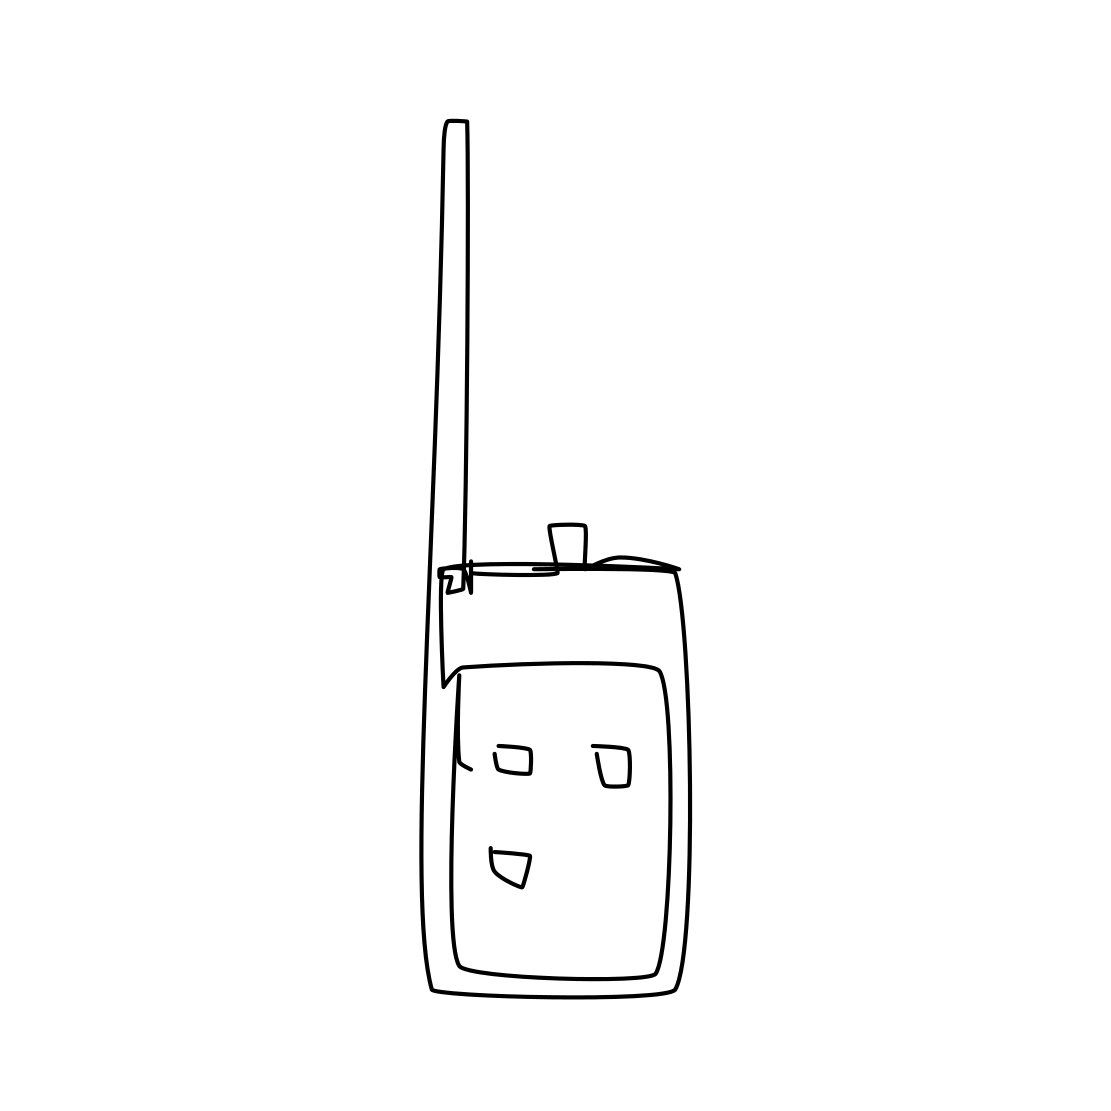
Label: walkie talkie